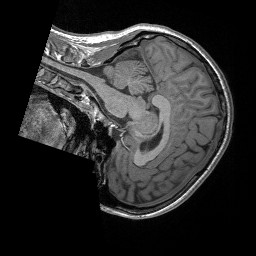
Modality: T1w
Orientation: sagittal
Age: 27
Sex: female
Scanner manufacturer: siemens
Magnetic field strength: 3 T
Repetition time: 1.56 s
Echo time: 0.00207 s